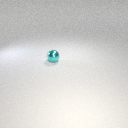
small cyan metal sphere